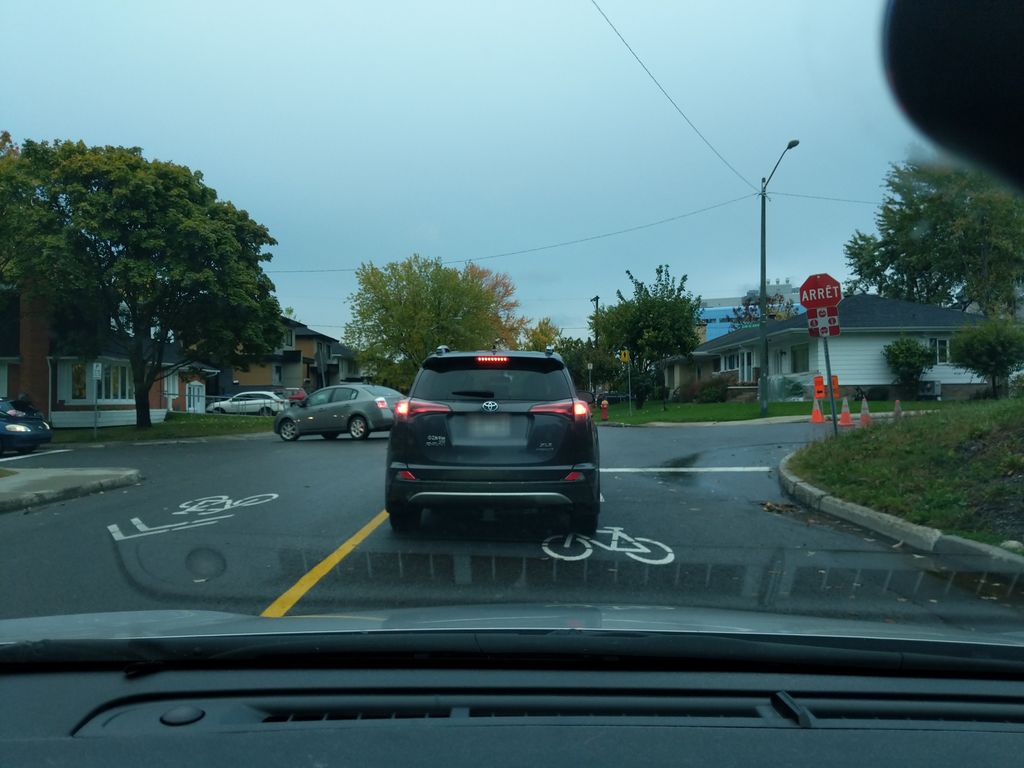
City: quebec_city